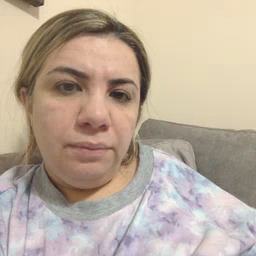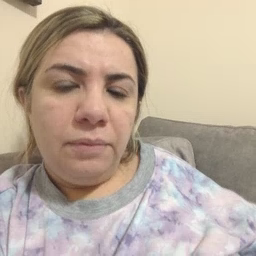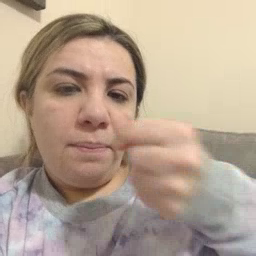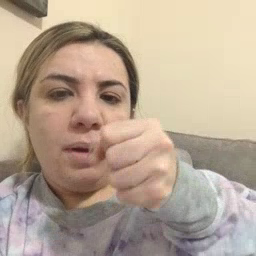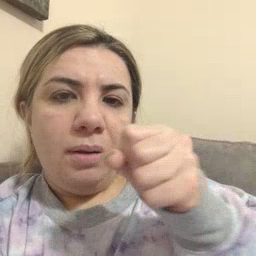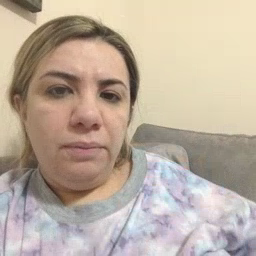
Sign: make